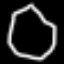
Label: octagon